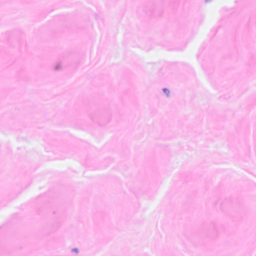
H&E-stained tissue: Breast